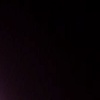
Label: space